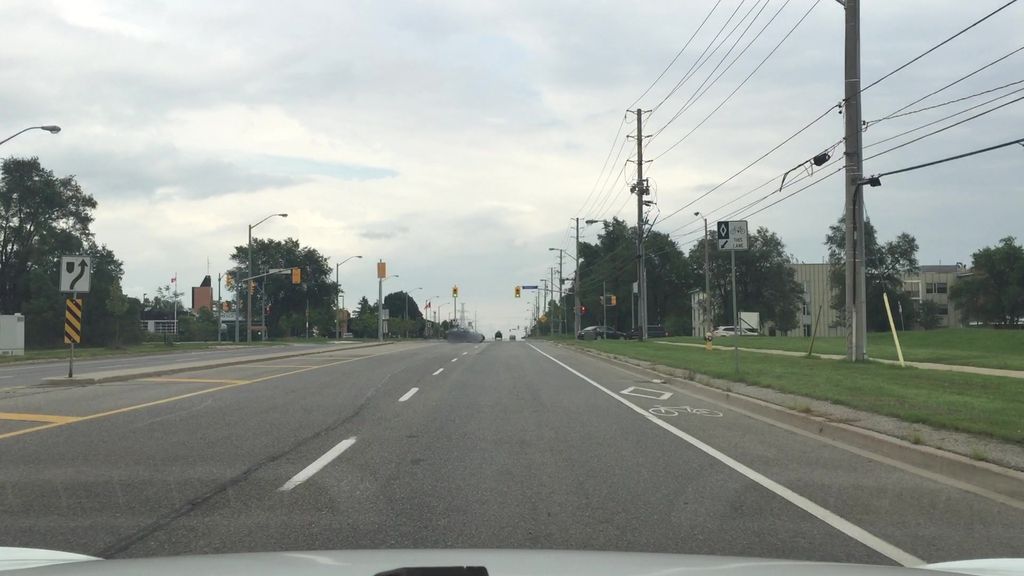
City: toronto